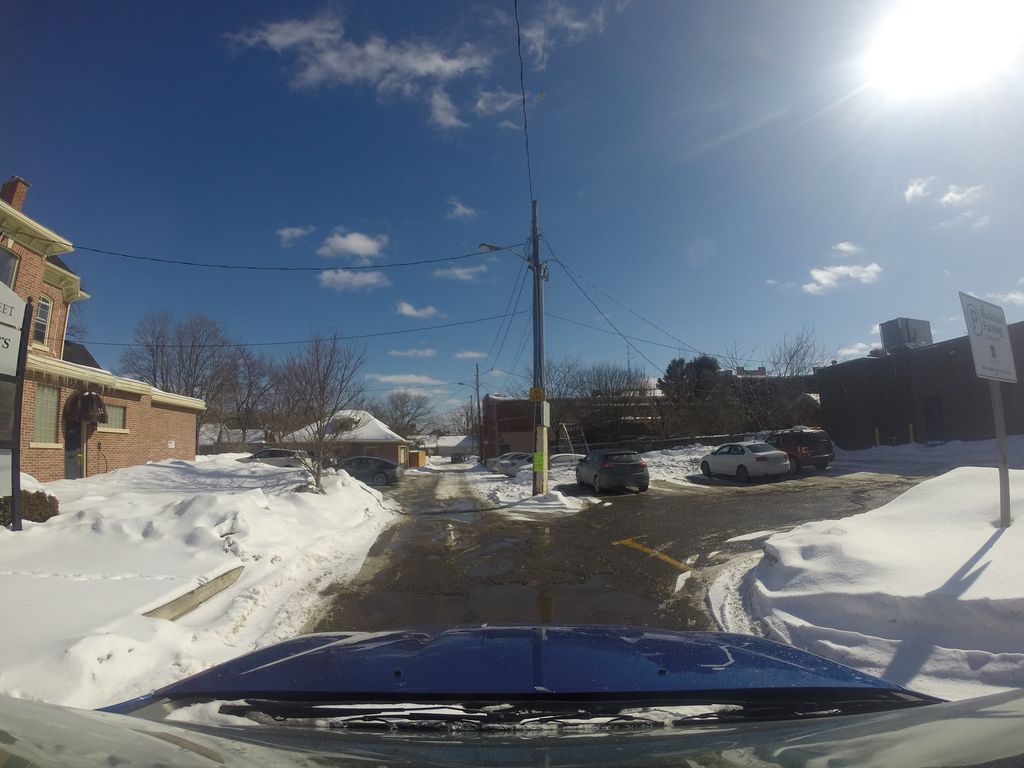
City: hamilton